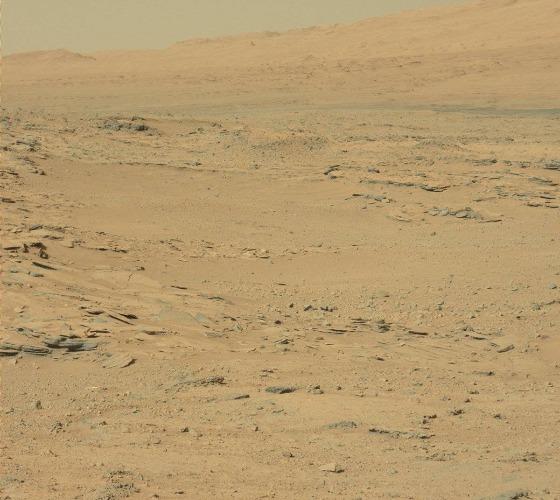
Terrain classes present: Bedrock, Gravel / Sand / Soil, Rock, Sky / Distant Mountains